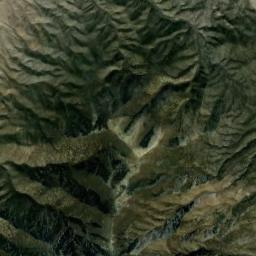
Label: mountain